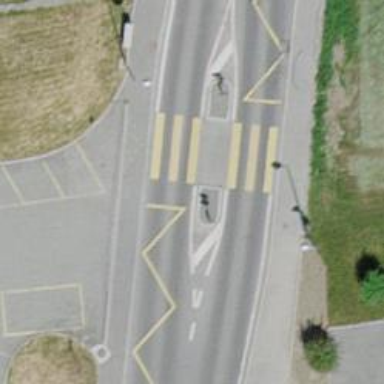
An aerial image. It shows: Marked and uncontrolled crossing with crossing island on the road.